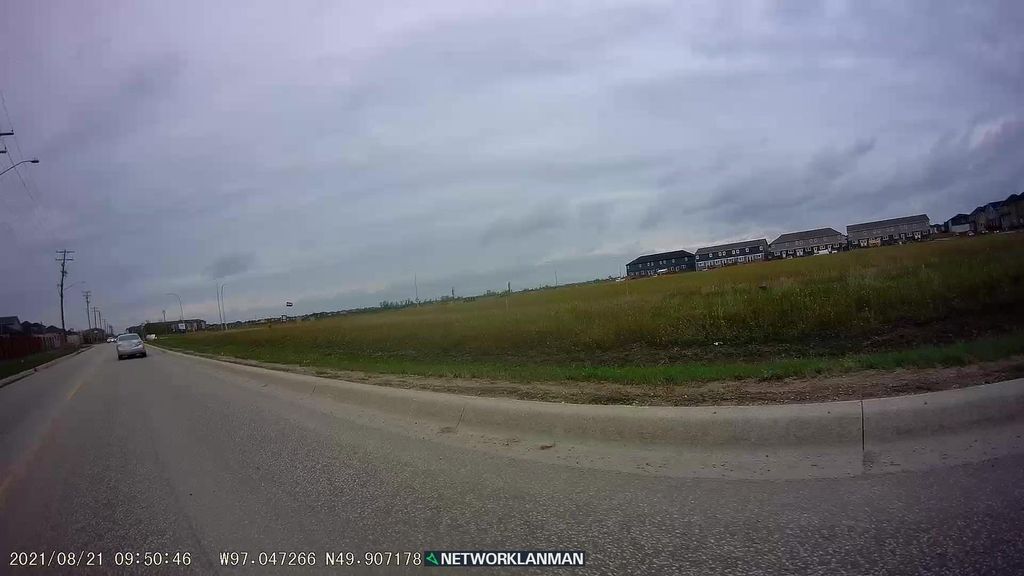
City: winnipeg